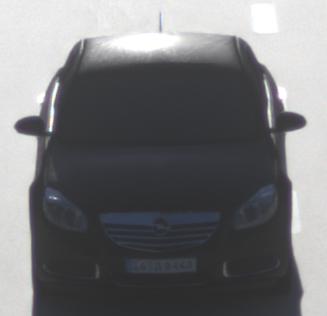
Make: Opel
Model: Insignia 1.6
Detailed model: Insignia (A) Notch Back
Model produced from: 2008/11
Model produced until: 2008/12
Doors: 4
Color: black
Road condition: dry road
Daytime: sunrise or sunset
Contrast: medium contrast